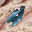
Label: 4